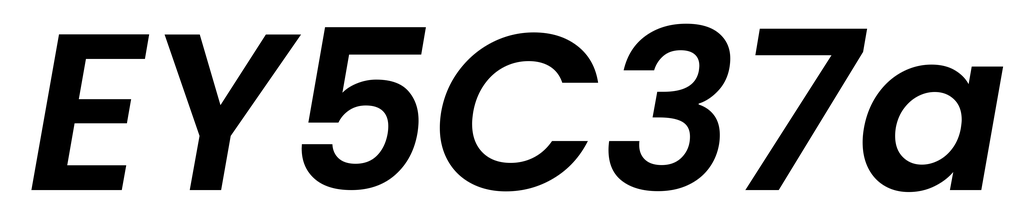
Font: Poppins-SemiBoldItalic